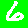
Digit: 6